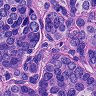
Metastatic tissue present: yes